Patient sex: M
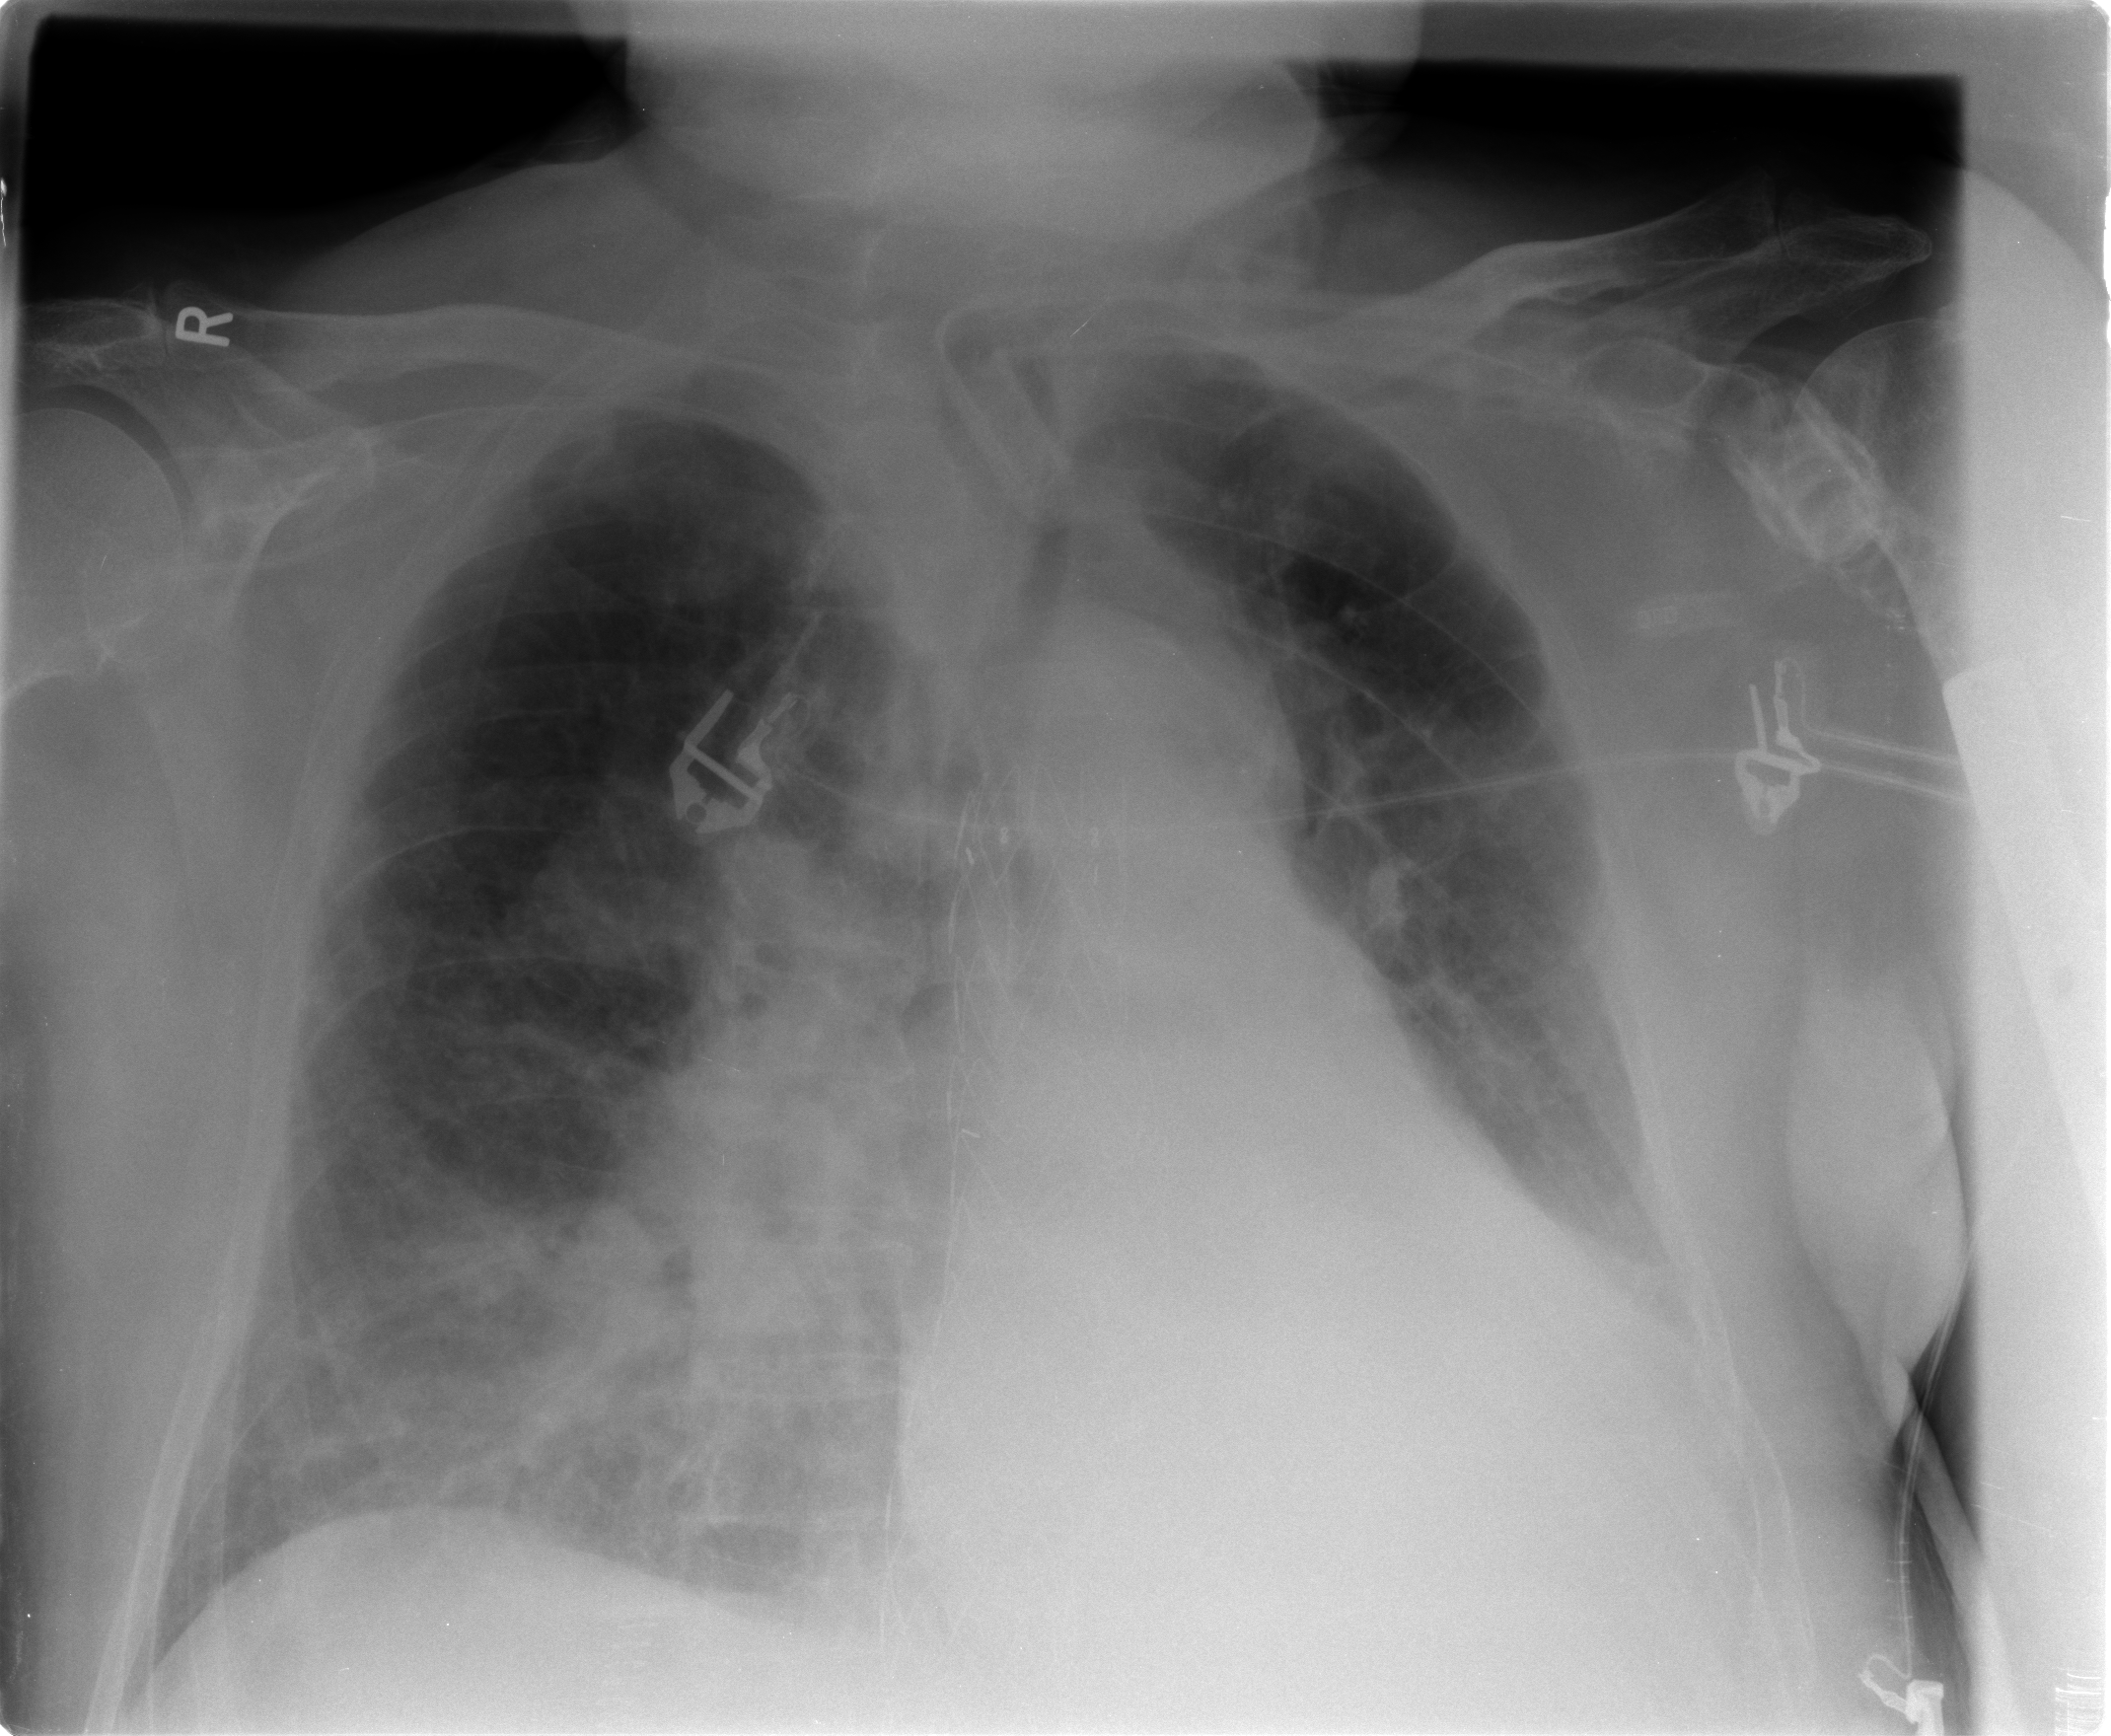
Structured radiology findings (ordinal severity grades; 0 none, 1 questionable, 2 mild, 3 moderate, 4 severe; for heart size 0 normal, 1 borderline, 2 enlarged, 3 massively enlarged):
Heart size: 2
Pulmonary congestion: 2
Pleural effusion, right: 0
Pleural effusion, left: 2
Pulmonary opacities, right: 2
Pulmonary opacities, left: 0
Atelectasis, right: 2
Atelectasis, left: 2